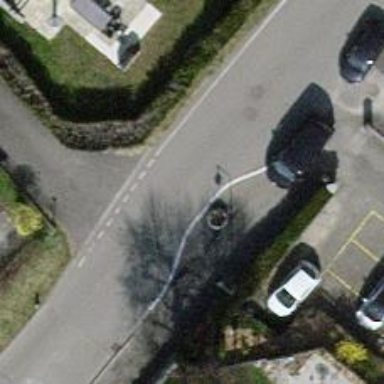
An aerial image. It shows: Chicane for traffic calming.